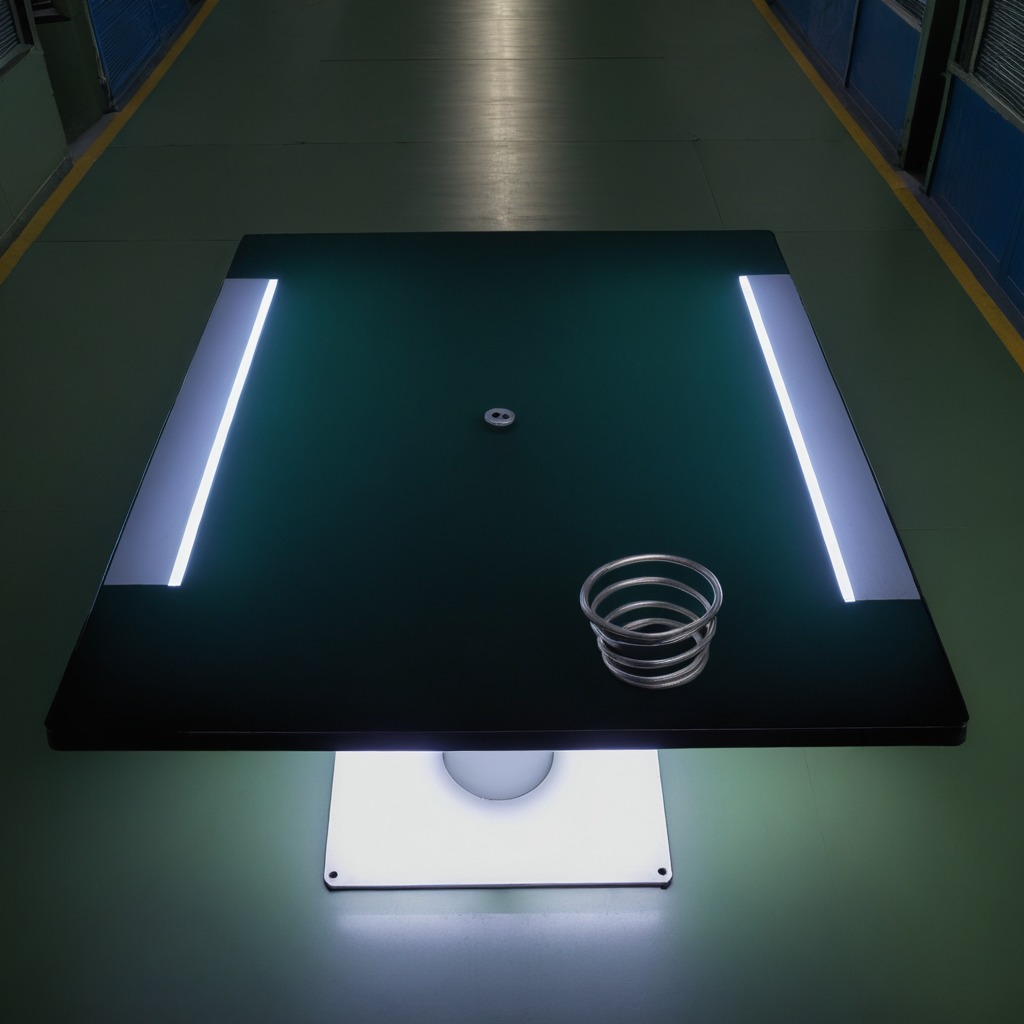
A coiled metal spring lies on the table.